Field crop: tomato
Growth stage: 2
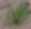
Species: solanum